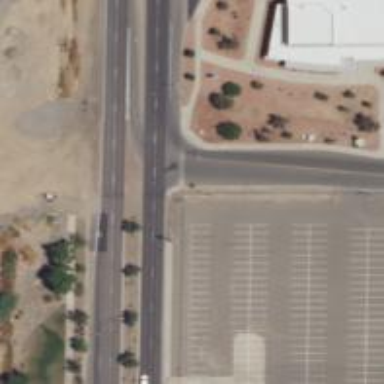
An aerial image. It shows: Asphalt road with secondary link designation.